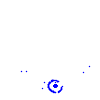
Particle: kaon